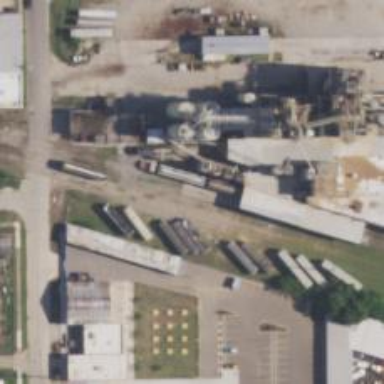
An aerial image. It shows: Rail spur service.